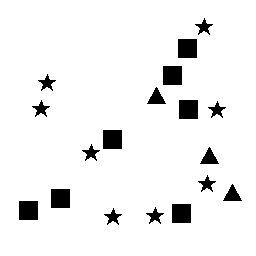
Squares: 7
Triangles: 3
Stars: 8
Total shapes: 18